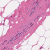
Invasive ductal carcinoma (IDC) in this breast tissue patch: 0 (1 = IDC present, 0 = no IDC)